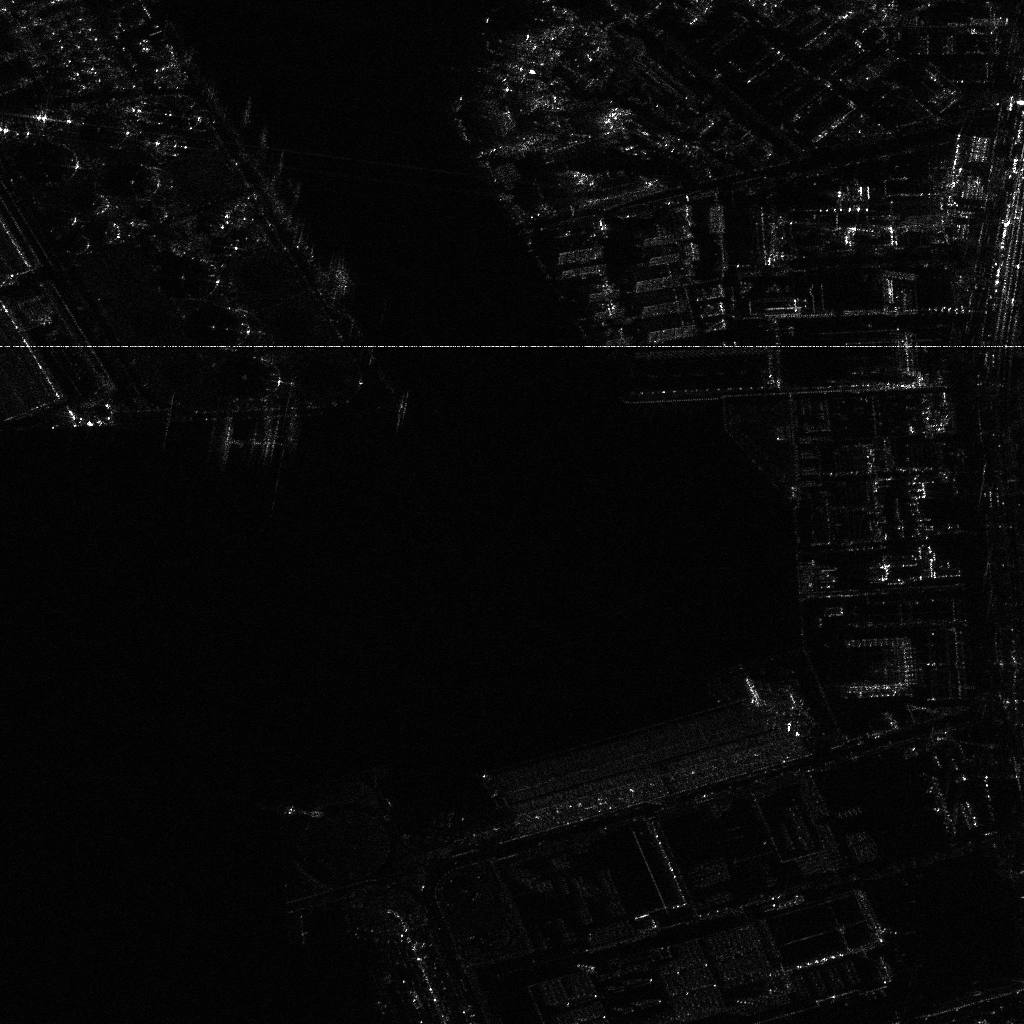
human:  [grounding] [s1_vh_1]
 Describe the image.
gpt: In the satellite image, there is  <ref>1 medium container </ref> <box>[[27, 78, 31, 80, 7]]</box> located at bottom left.